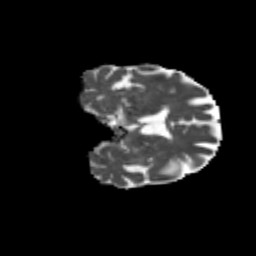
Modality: MD
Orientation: coronal
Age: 78
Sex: female
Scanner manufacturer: siemens
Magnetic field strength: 3 T
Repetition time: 4.71 s
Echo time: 0.0906 s